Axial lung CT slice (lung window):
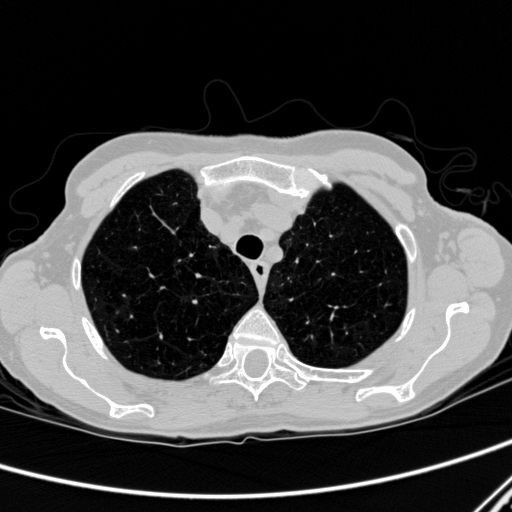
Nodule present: no